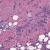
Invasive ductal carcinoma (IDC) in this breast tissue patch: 1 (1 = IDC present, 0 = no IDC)